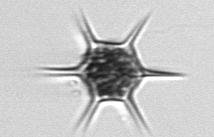
Label: Dictyocha